Question: I have created video using AVFoundation and now I want to edit it via GPUImage framework. I have set all the setting as per mention <URL>. After seeing his example of "SimpleVideoFileFilter" I have just copied his code and replace my Assets URL for Video. Here is the code.
'''
movieFile = [[GPUImageMovie alloc] initWithURL:player.contentURL];
pixellateFilter = [[GPUImagePixellateFilter alloc] init];
[movieFile addTarget:pixellateFilter];
NSString *pathToMovie = [NSHomeDirectory() stringByAppendingPathComponent:@"Documents/Movie.m4v"];
unlink([pathToMovie UTF8String]);
NSURL *movieURL = [NSURL fileURLWithPath:pathToMovie];
movieWriter = [[GPUImageMovieWriter alloc] initWithMovieURL:movieURL size:CGSizeMake(480.0, 640.0)];
[pixellateFilter addTarget:movieWriter];
movieWriter.shouldPassthroughAudio = YES;
movieFile.audioEncodingTarget = movieWriter;
[movieFile enableSynchronizedEncodingUsingMovieWriter:movieWriter];
[movieWriter startRecording];
[movieFile startProcessing];
NSLog(@"precess started");
[movieWriter setCompletionBlock:^{
[pixellateFilter removeTarget:movieWriter];
[movieWriter finishRecording];
dispatch_async(dispatch_get_main_queue(), ^{
NSLog(@"completed");
});
}];
'''
But I'm getting following error.Please help me to solve this issue.
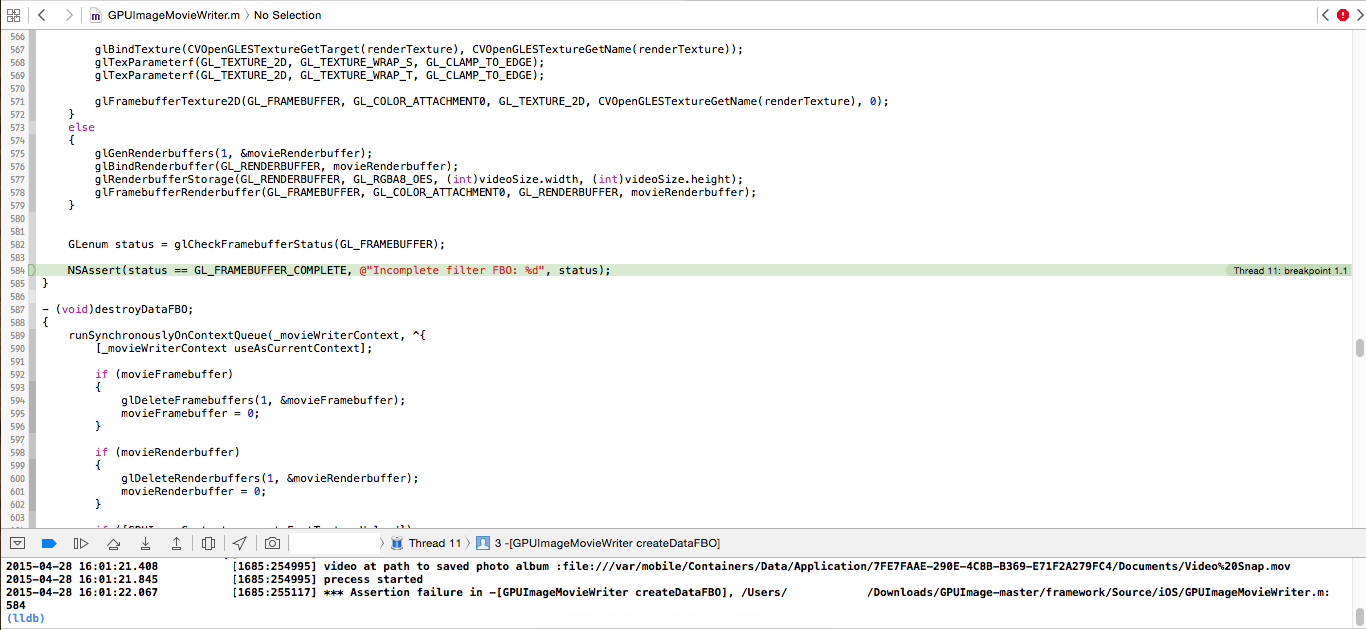
Answer: By reading <URL>. So facing this error.
To solve this error I just replaced from
'''
movieFile.audioEncodingTarget = movieWriter;
'''
to
'''
movieFile.audioEncodingTarget = nil;
'''
and code works fine.